Question: I'm using curl to get my values from a site name <URL>
My code is:
'''
function _isCurl() {
return function_exists('curl_version');
}
if (_iscurl()) {
//curl is enabled
$url = "https://pk6.pknic.net.pk/pk5/lookup.PK?name=cat.com.pk&jsonp=?";
$ch = curl_init();
curl_setopt($ch, CURLOPT_URL, $url);
curl_setopt($ch, CURLOPT_RETURNTRANSFER, true);
$output = curl_exec($ch);
curl_close($ch);
var_dump($output);
// Curl operations finished
} else {
echo "CURL is disabled";
}
'''
Now when I run this program it returns a string to me with whole page print on it as a single string.

I need 'registrant name', 'expiry date', 'create date', 'contacts'. How do I get those things? I have no idea how it works and it just provide me a single string when I use 'var_dump' or 'print_r' or any thing to view it. How to get the record of my choice?
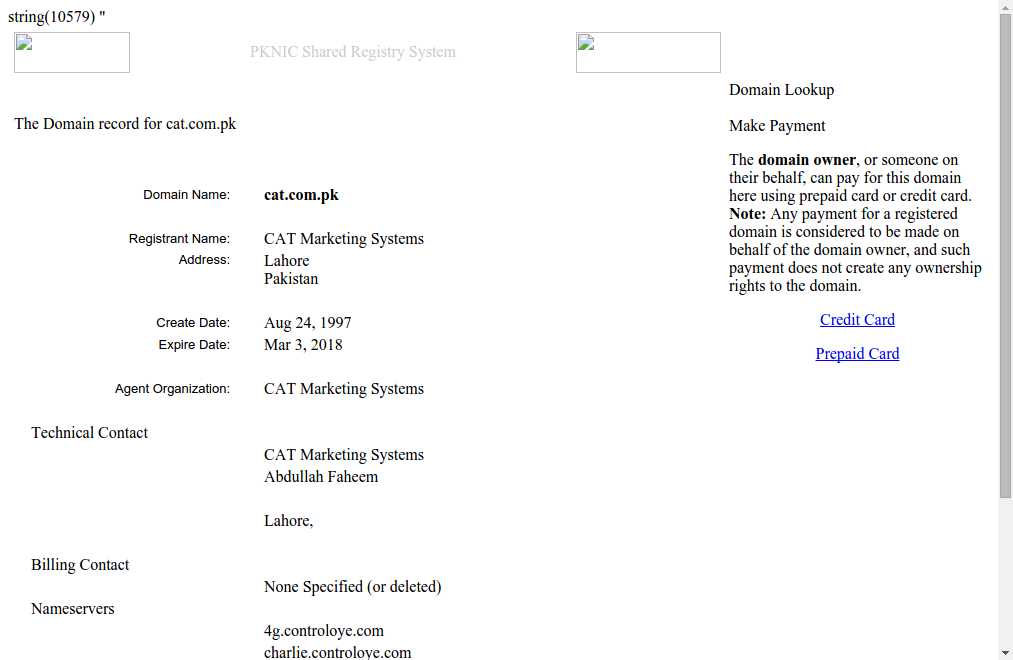
Answer: Use a DOM Crawler, like this one: <URL>.
Then you can get the registrant name like this:
'''
use Symfony\Component\DomCrawler\Crawler;
$crawler = new Crawler($htmlFromCurl);
$crawler = $crawler->filter('.whitebox tr:nth-child(3) td:last-child');
'''
> Filtering is even easier if you have the CssSelector component
installed. This allows you to use jQuery-like selectors to traverse.
You can install the Dom Crawler without using the whole framework
'''
composer require symfony/dom-crawler
'''